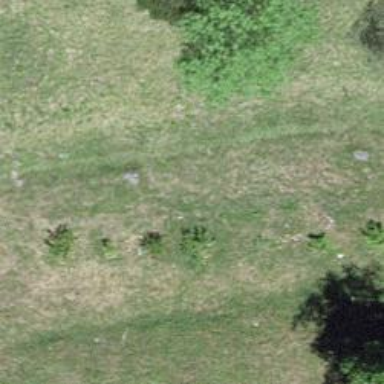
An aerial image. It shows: Track with grade 5 tracktype.